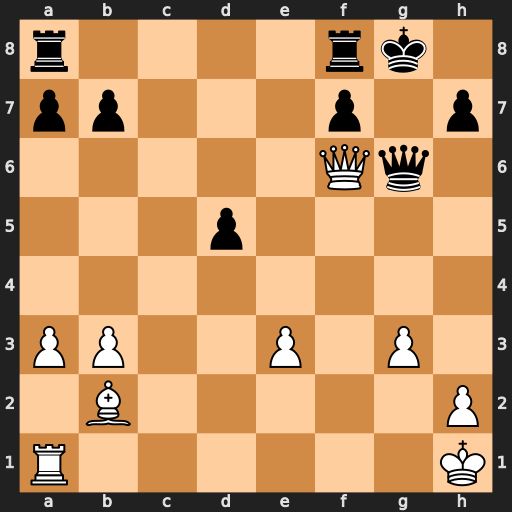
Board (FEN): r4rk1/pp3p1p/5Qq1/3p4/8/PP2P1P1/1B5P/R6K
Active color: w
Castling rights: -
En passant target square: -
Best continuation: Qh8#